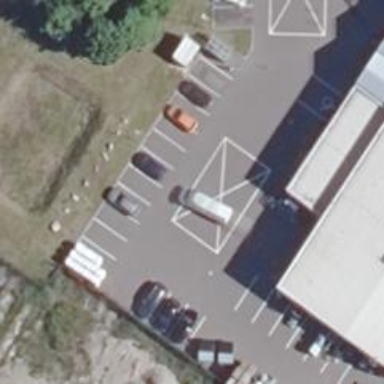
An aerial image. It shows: Parking aisle designated as service road.